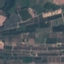
Label: PermanentCrop